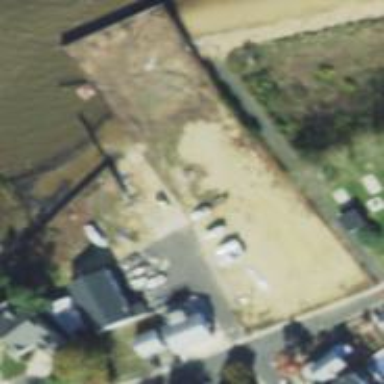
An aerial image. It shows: Boatyard located near waterway.